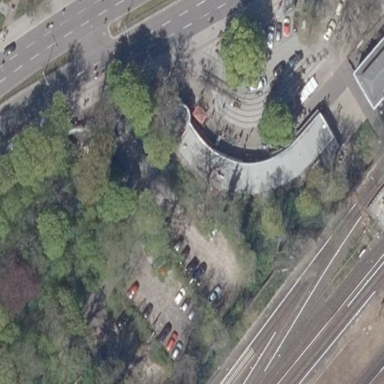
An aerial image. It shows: Parking area with surface dedicated for park and ride.